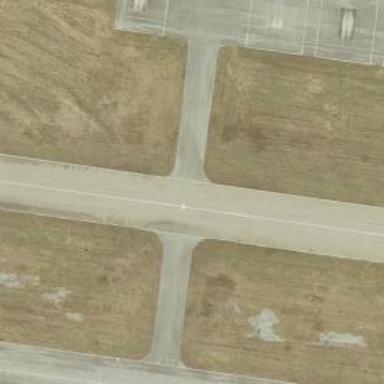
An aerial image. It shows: Runway surface made of asphalt at airport.